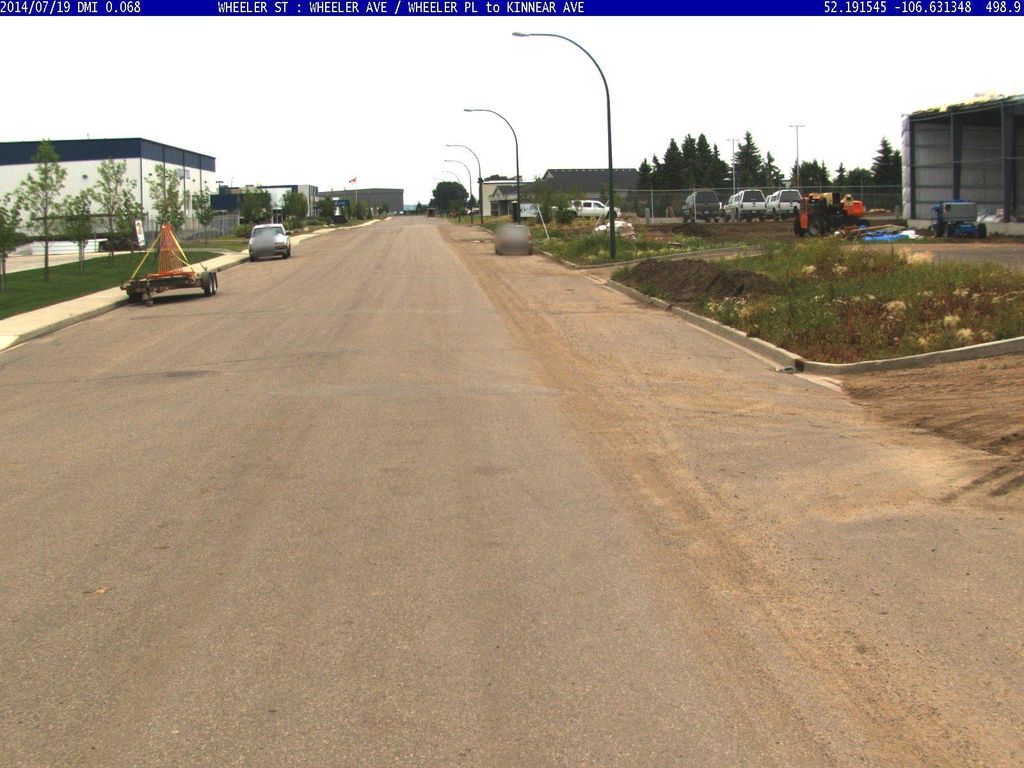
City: saskatoon